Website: walmart
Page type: payment
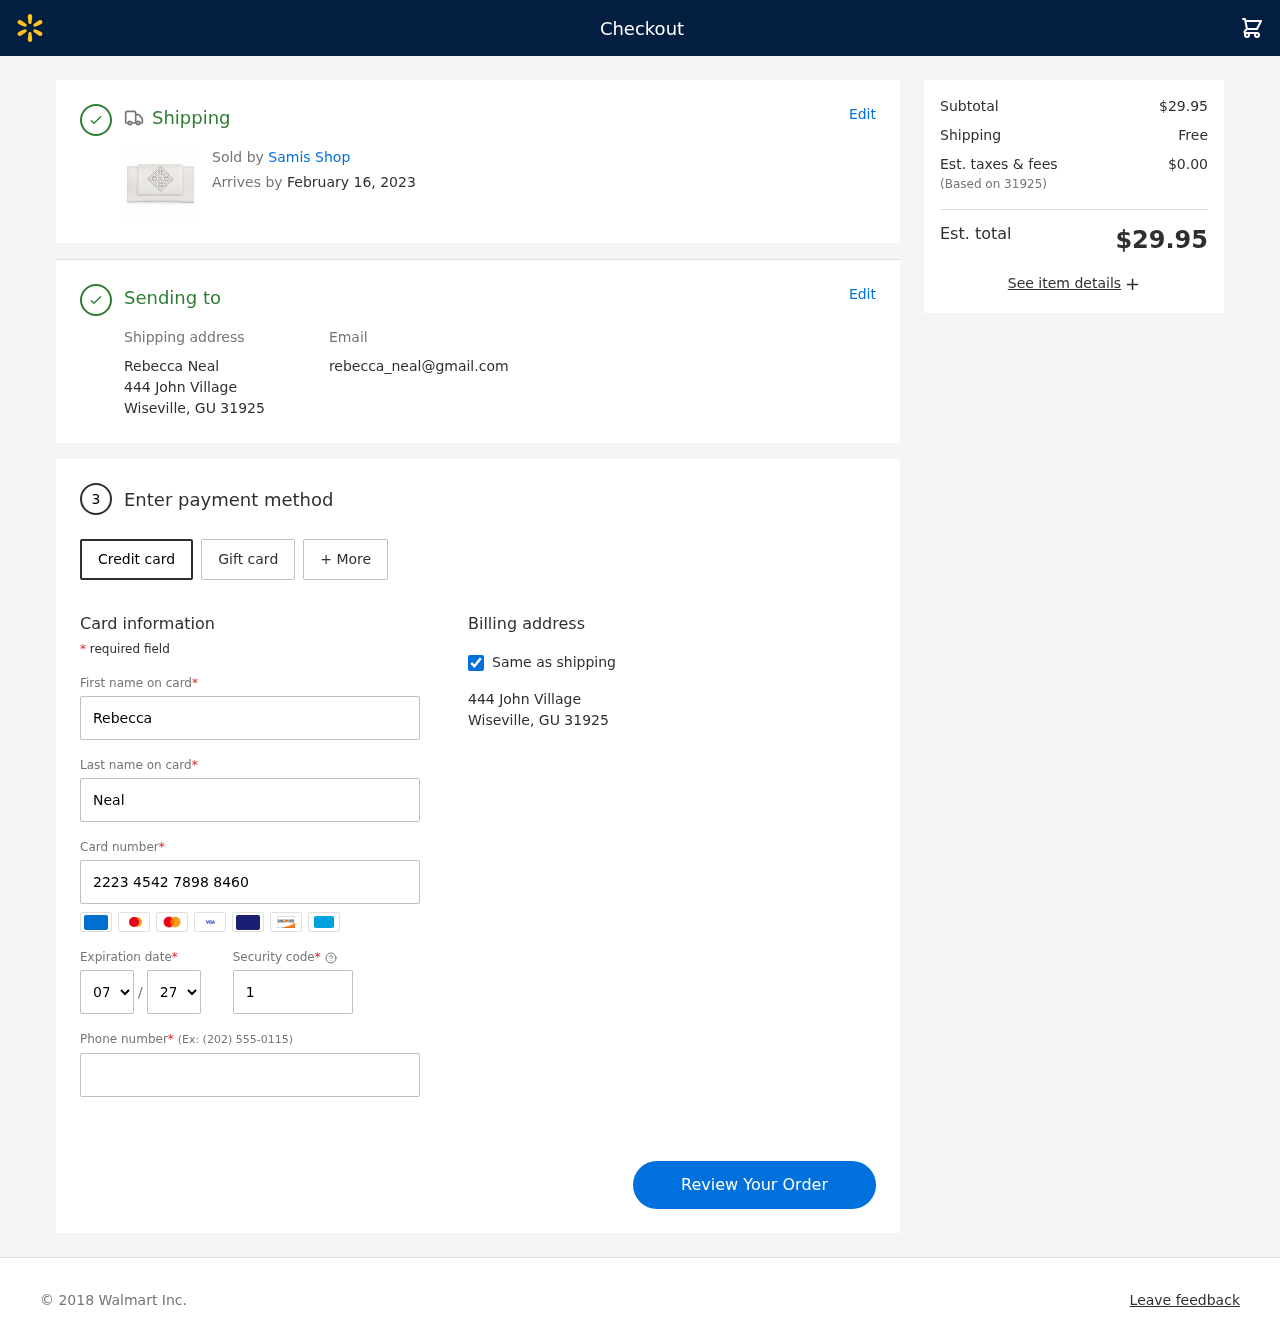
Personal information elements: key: PII_CARD_CVV
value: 163
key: PII_CARD_EXPIRY_MONTH
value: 07
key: PII_CARD_EXPIRY_YEAR
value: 27
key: PII_CARD_NUMBER
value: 2223 4542 7898 8460
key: PII_CITY_STATE_ZIP
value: Wiseville, GU 31925
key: PII_EMAIL
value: rebecca_neal@gmail.com
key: PII_FIRSTNAME
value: Rebecca
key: PII_FULLNAME
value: Rebecca Neal
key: PII_LASTNAME
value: Neal
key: PII_PHONE
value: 6368050046
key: PII_POSTCODE
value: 31925
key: PII_STREET
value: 444 John Village
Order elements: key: ORDER_DELIVERY_DATE
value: February 16, 2023
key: ORDER_SUBTOTAL
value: $29.95
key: ORDER_SHIPPING_COST
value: Free
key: ORDER_TAX
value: $0.00
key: ORDER_TOTAL
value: $29.95